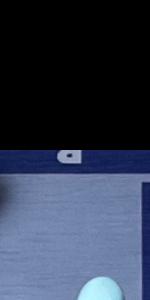
Label: Empty